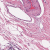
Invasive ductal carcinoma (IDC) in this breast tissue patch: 1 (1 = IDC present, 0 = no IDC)